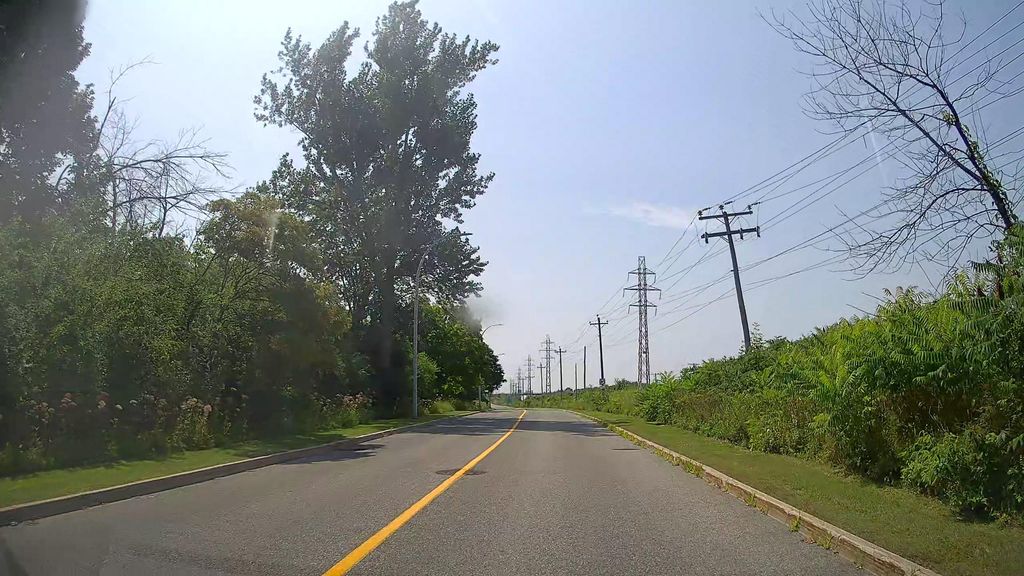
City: montreal